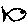
Label: fish